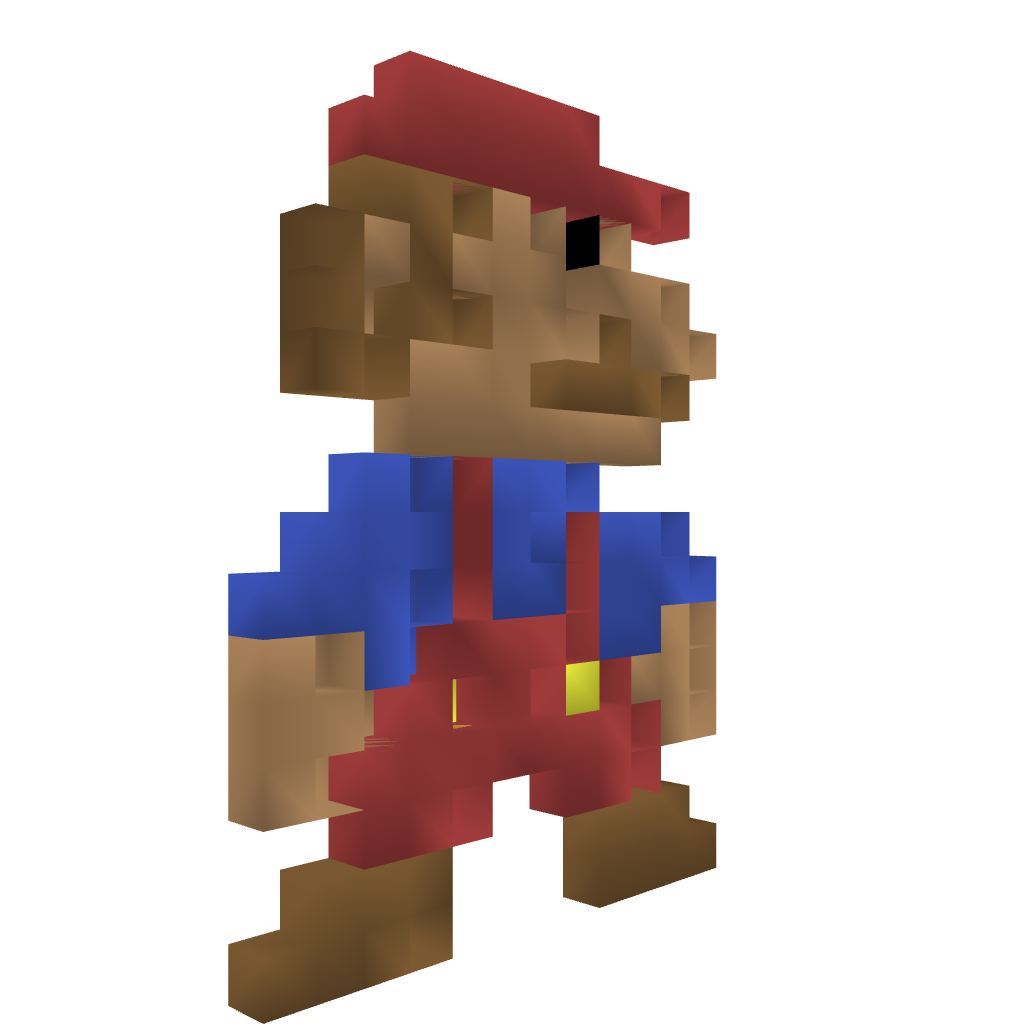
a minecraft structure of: Super Mario 8-Bit Style [Standing] high quality